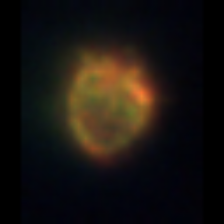
Taxon: Ciliates
Group: Other